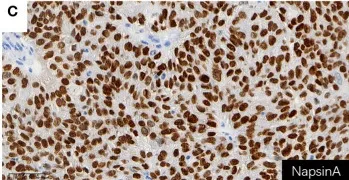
NapsinA.
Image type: pathology (immunostaining)